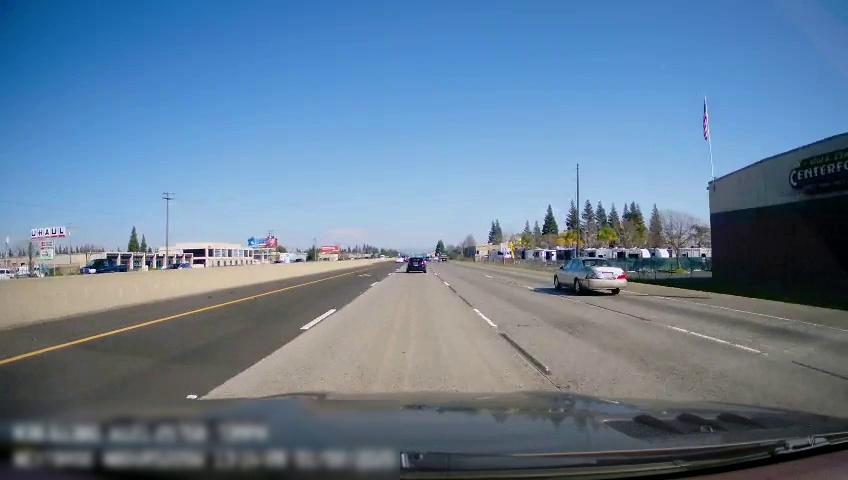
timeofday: Day
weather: Sunny
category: Vehicles | Truck
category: Vehicles | Car
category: Drivable Space
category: Vehicles | Car
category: Vehicles | Car
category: Lanes | Alternate Lane
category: Lanes | Alternate Lane
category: Lanes | Current Lane
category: Lanes | Current Lane
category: Lanes | Alternate Lane